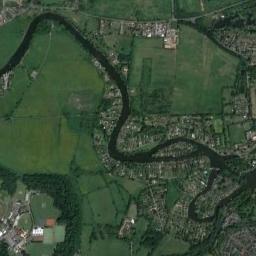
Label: river